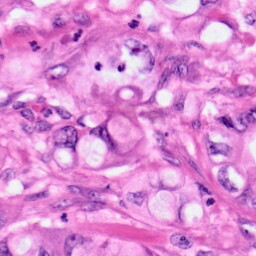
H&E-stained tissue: Pancreatic